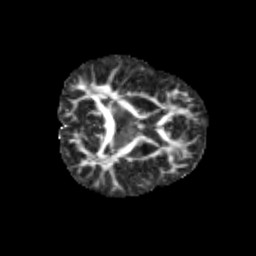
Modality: FA
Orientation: axial
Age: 10
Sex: male
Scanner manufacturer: siemens
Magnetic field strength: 3 T
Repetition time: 3.8 s
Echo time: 0.07 s